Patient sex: M
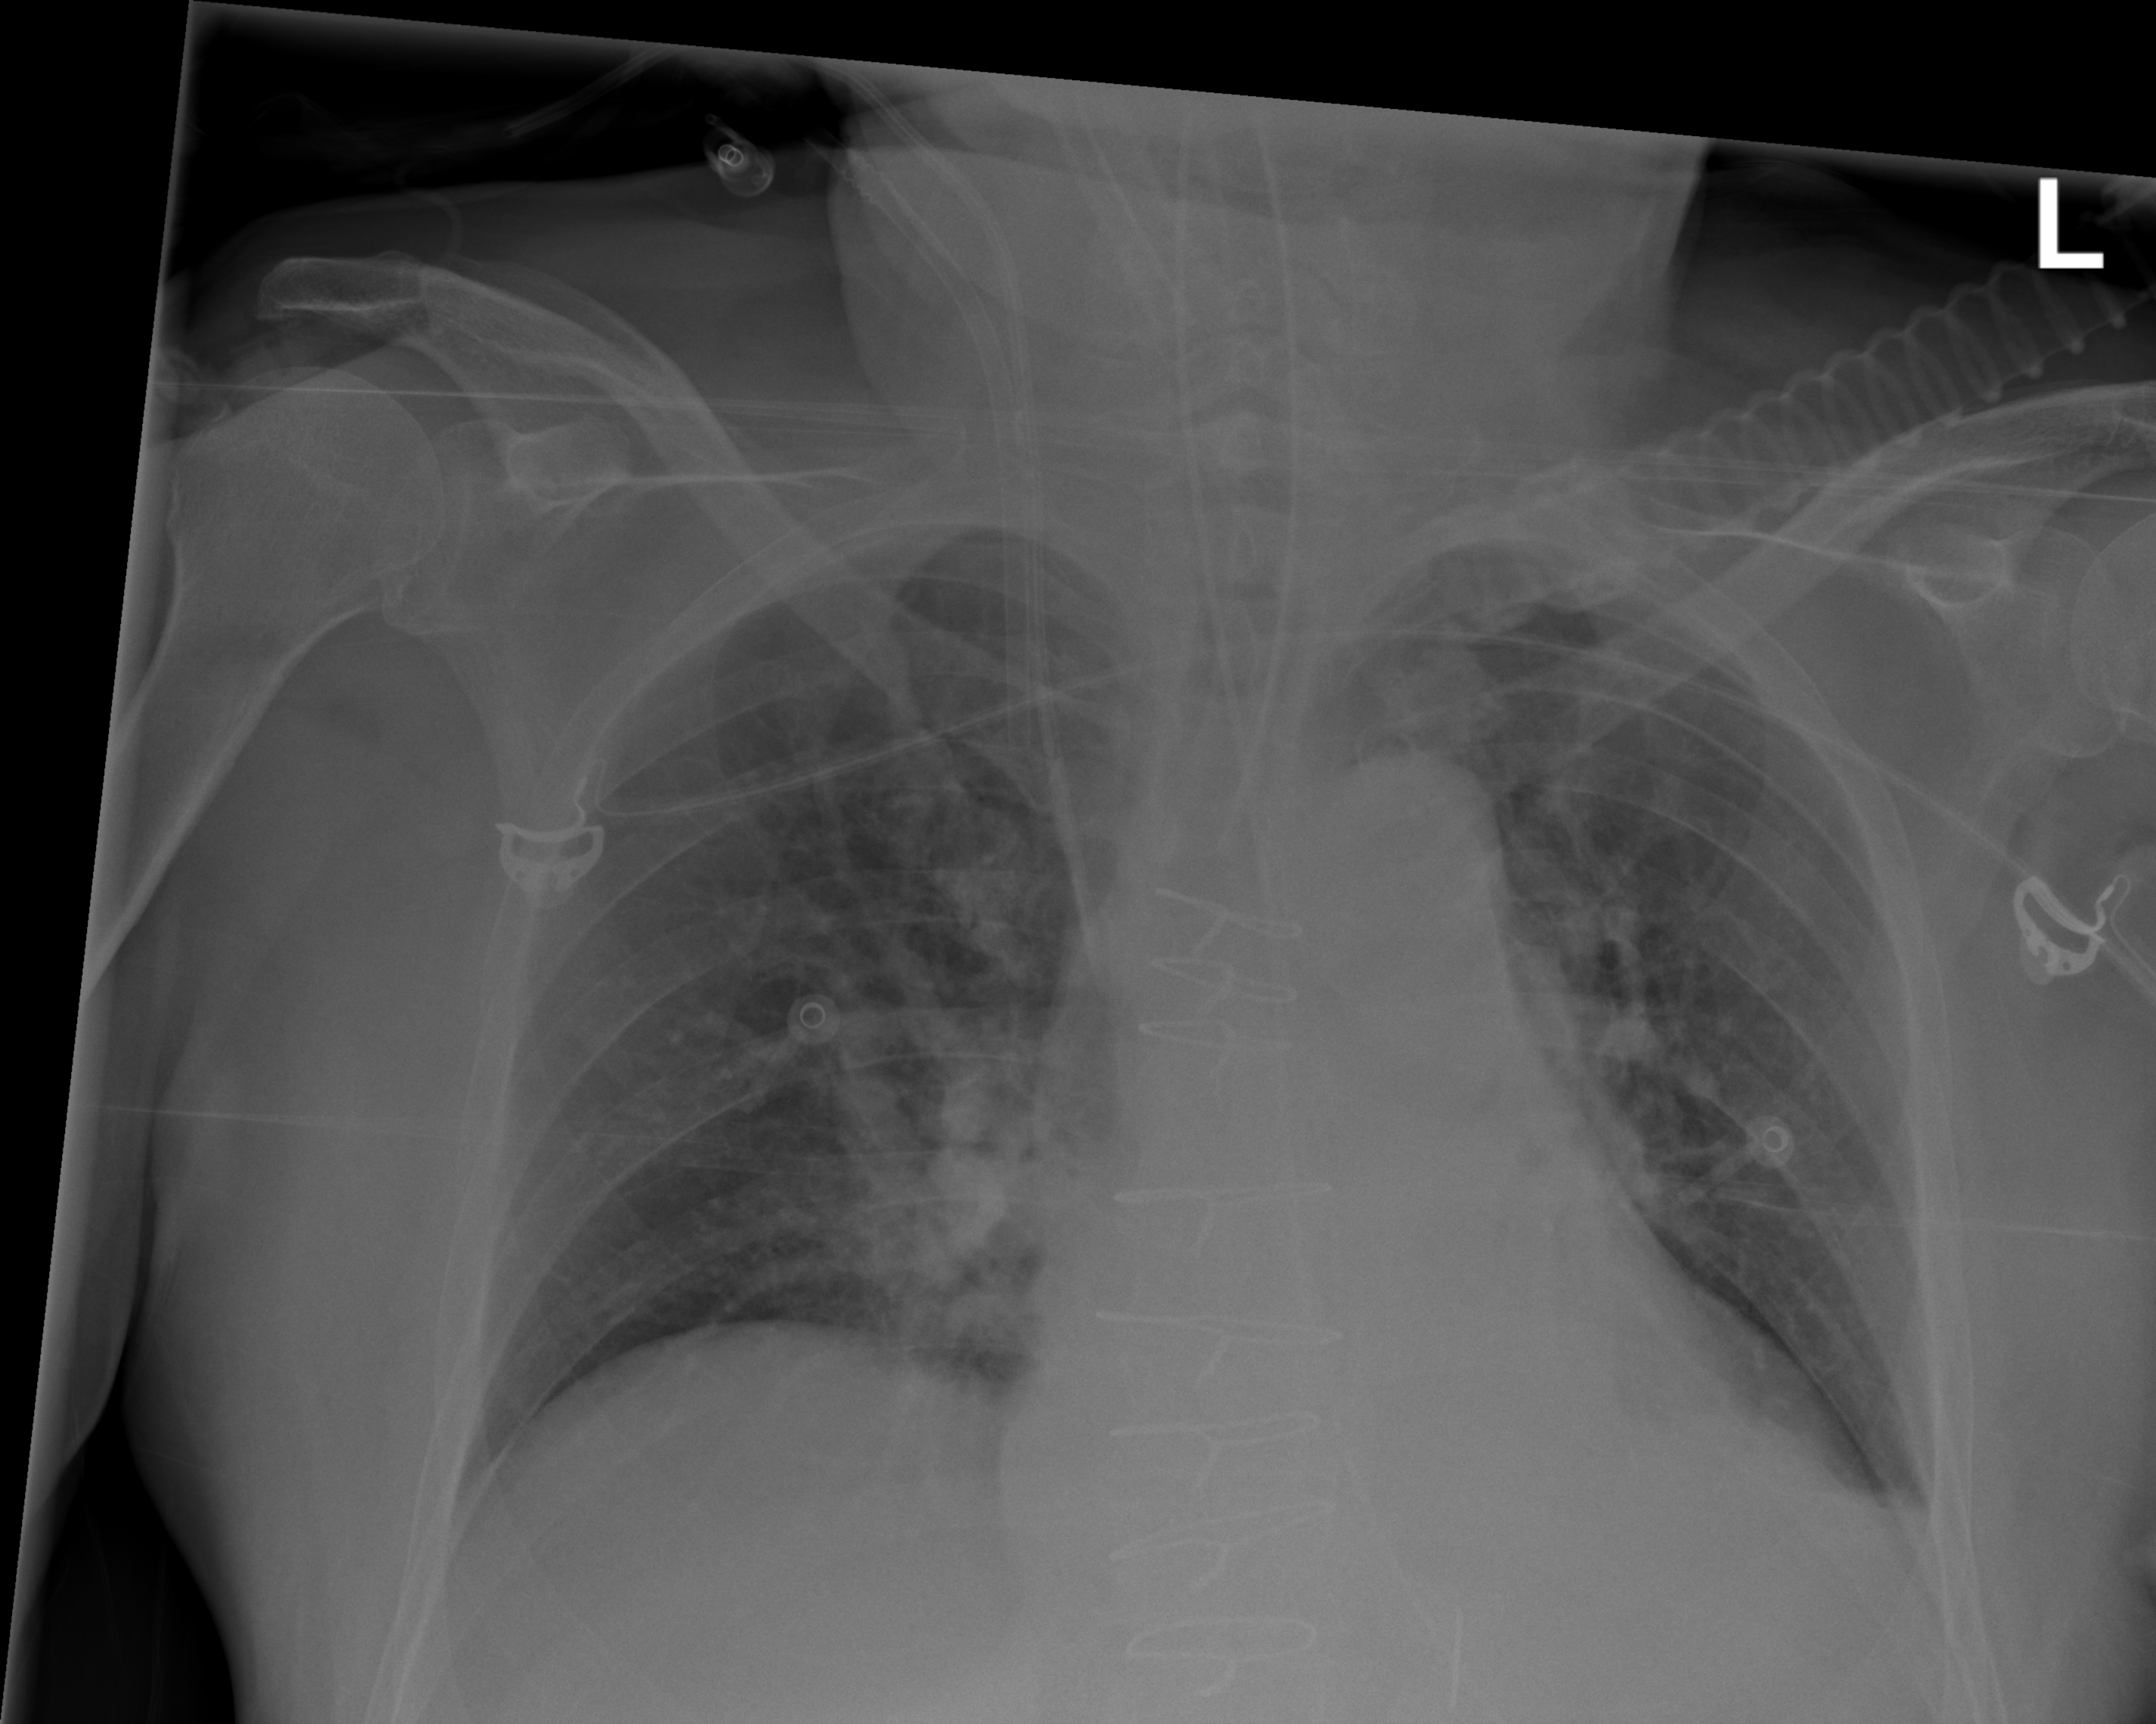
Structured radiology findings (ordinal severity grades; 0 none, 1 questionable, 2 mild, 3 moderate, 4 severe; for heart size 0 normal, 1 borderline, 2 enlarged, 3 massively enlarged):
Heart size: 2
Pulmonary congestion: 2
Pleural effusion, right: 0
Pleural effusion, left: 1
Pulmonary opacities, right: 0
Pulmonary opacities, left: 0
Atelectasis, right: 0
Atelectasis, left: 0